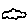
Label: cloud